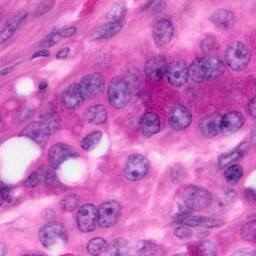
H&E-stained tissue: Pancreatic